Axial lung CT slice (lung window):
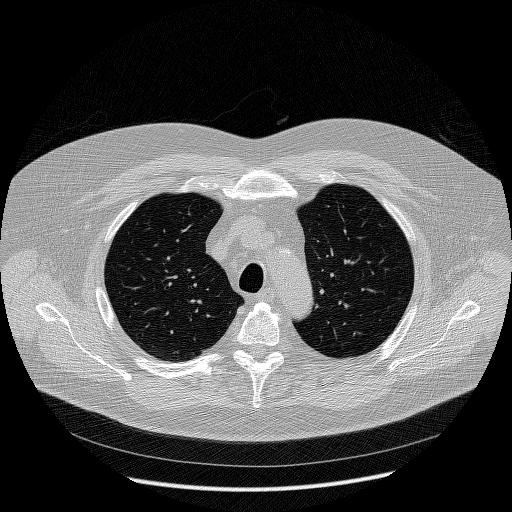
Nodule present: no